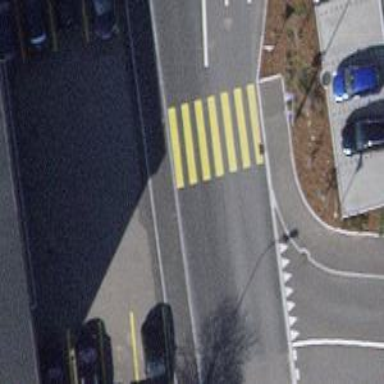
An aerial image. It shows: Uncontrolled road crossing with markings.